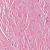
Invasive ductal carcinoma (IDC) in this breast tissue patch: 0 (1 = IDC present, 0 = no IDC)